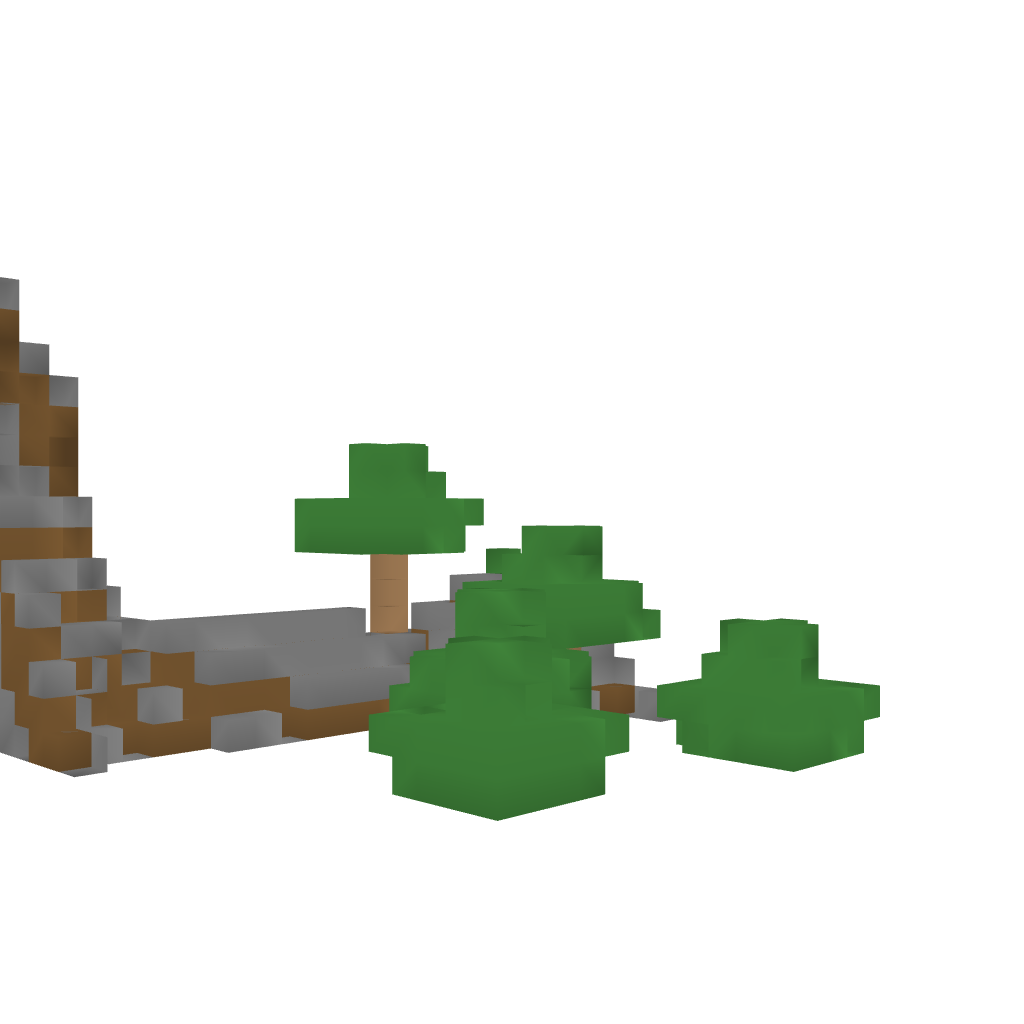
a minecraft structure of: Force a modern house made by Webiso bad low qualityd